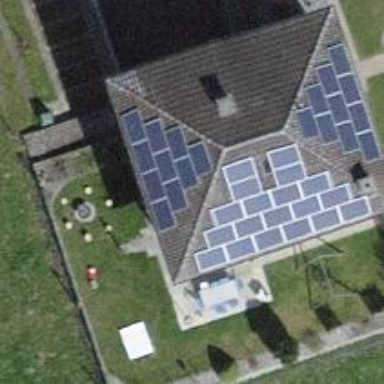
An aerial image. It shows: Solar power generator with photovoltaic panels.